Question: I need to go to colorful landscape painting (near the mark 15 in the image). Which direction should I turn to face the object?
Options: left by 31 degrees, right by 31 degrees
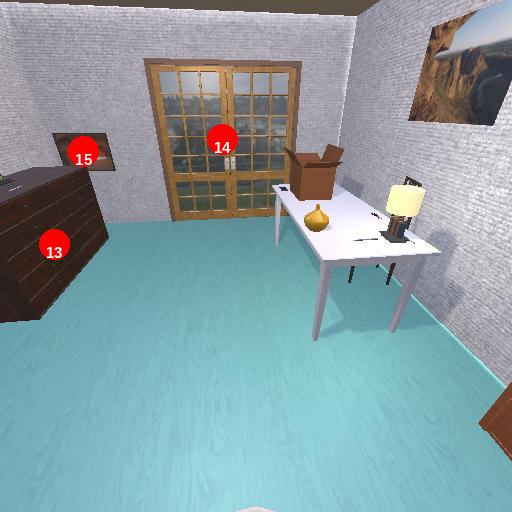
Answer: left by 31 degrees